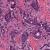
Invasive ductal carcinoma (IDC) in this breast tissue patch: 1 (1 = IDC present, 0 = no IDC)